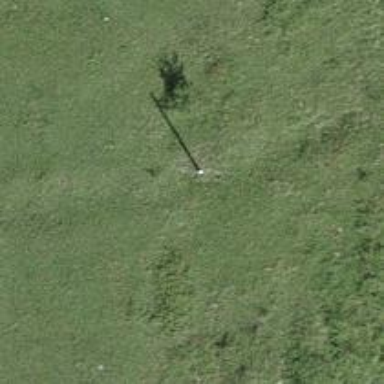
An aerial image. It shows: Power pole.